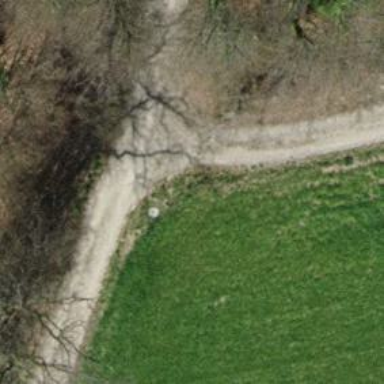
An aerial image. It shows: Track with grade2 pebblestone surface.